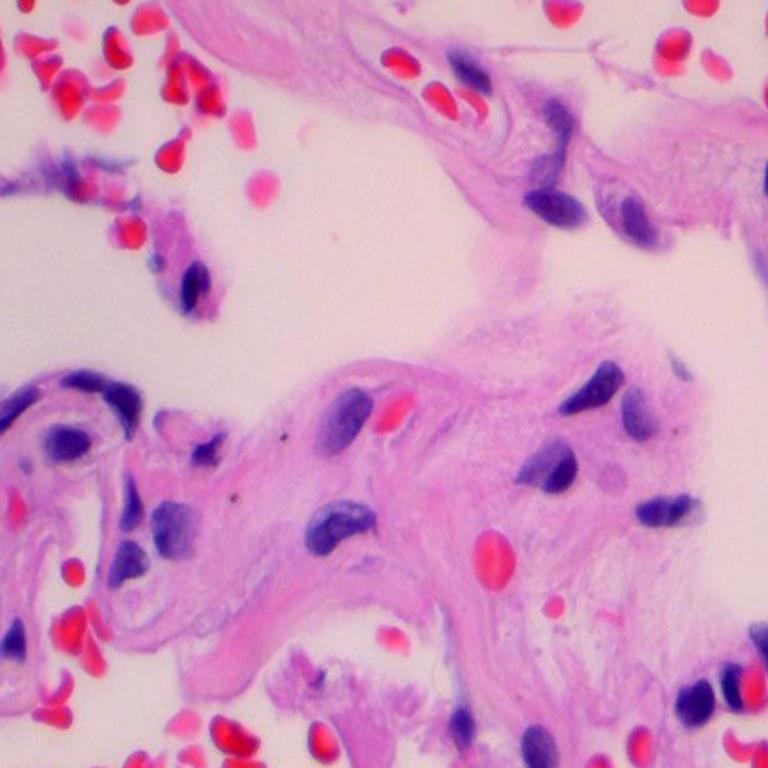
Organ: lung
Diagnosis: benign